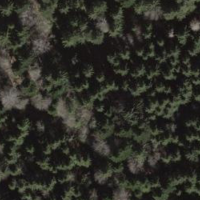
EUNIS habitat code: 43
Species observed at this site:
Petasites albus